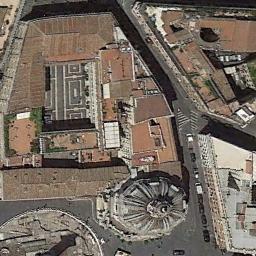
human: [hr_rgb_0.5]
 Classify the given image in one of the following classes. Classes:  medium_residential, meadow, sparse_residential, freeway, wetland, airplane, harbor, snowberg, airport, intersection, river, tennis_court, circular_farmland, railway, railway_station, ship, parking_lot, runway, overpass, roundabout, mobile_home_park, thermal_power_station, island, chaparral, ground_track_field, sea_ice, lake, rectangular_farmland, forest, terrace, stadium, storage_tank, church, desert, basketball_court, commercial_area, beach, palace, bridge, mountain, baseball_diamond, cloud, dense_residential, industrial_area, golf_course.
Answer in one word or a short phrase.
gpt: church